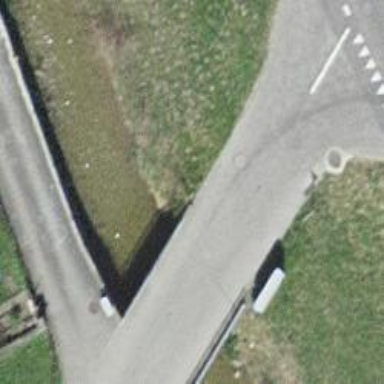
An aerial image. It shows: Service road on bridge.